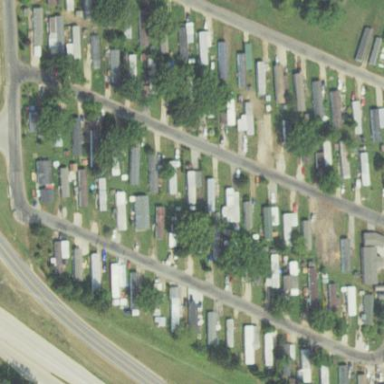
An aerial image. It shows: Residential area designated as trailer park.